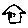
Label: house